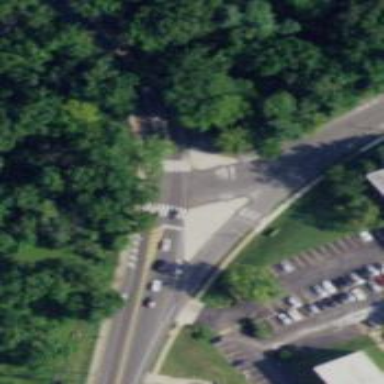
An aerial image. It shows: Marked crossing on the road.